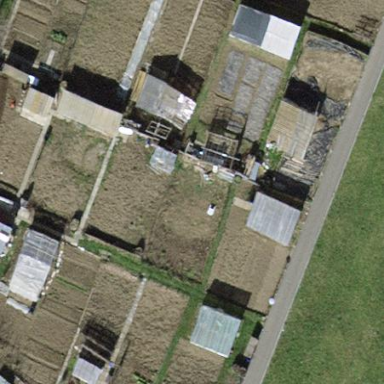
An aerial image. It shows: Area designated for allotments.